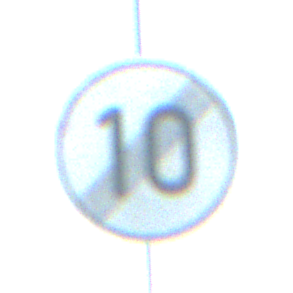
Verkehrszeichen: EndeGeschwindigkeit10
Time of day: SunriseSunset
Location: Outdoor (Nature)
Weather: Clear
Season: NotSpecified
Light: Natural